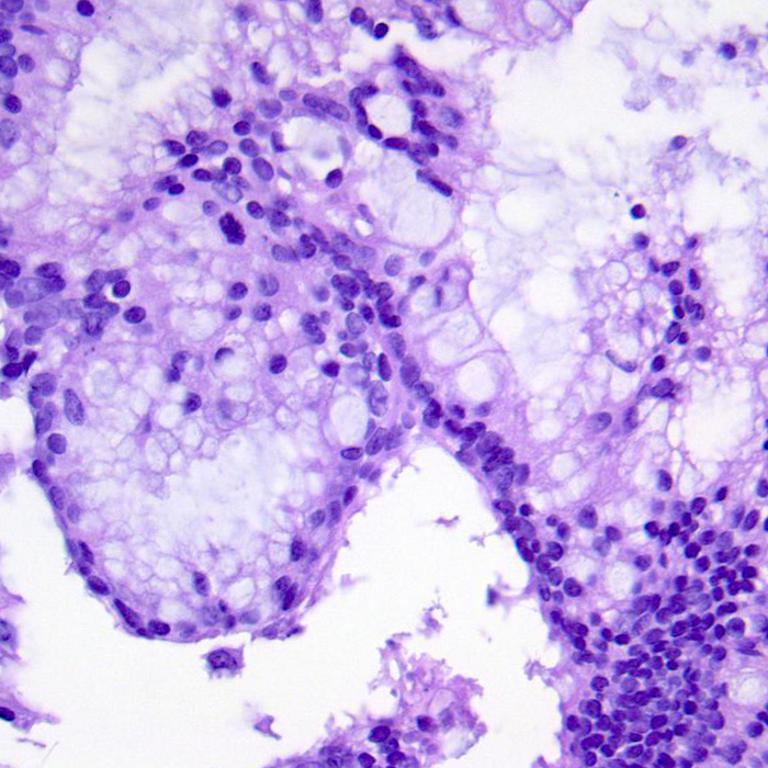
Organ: colon
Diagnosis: adenocarcinomas